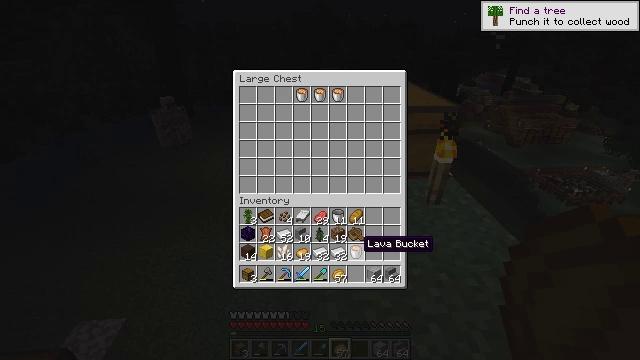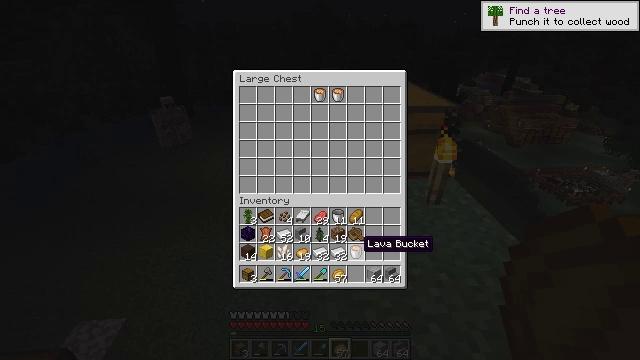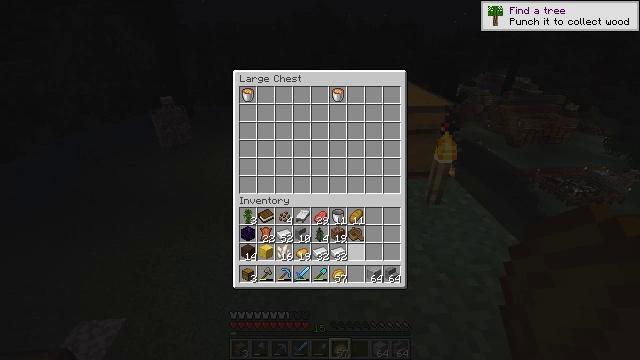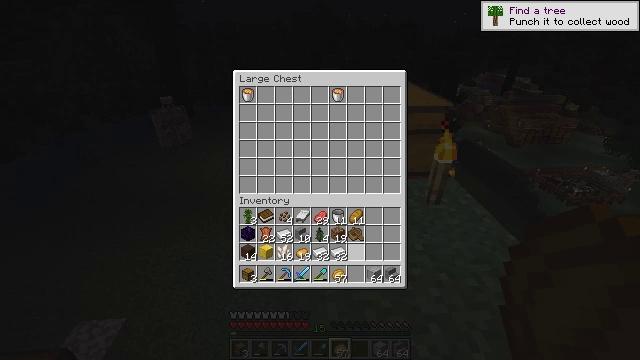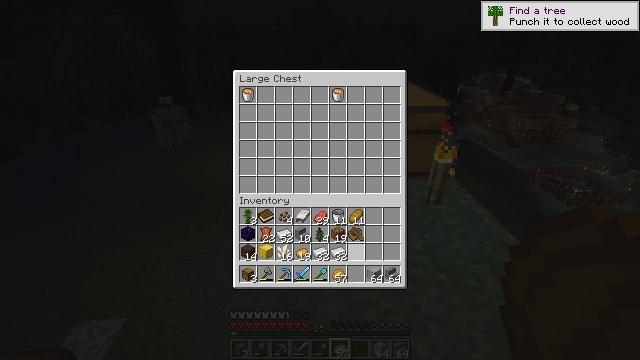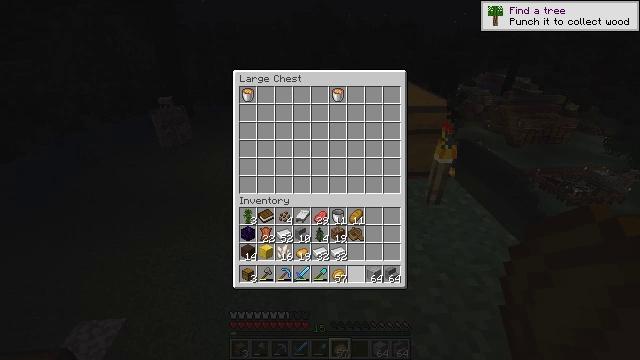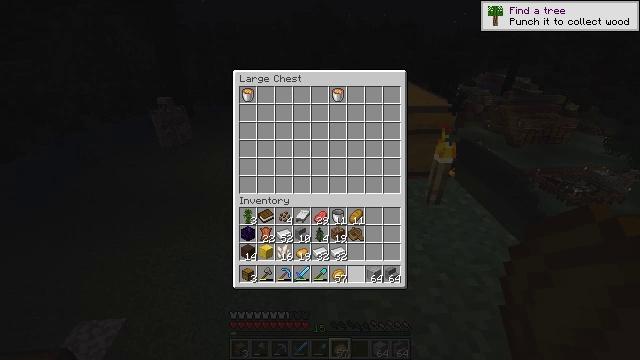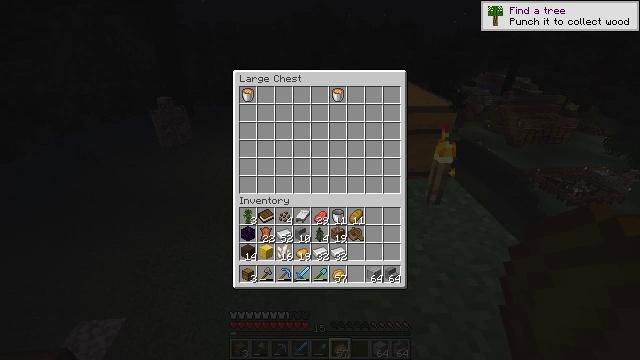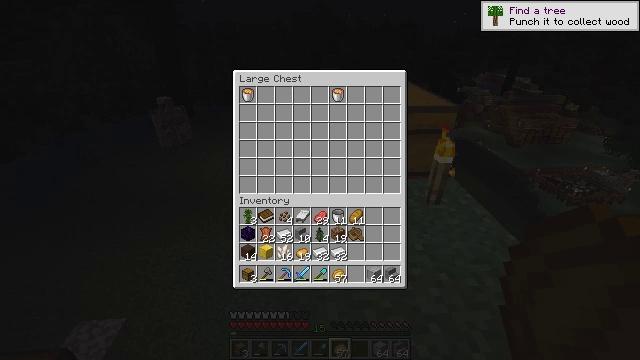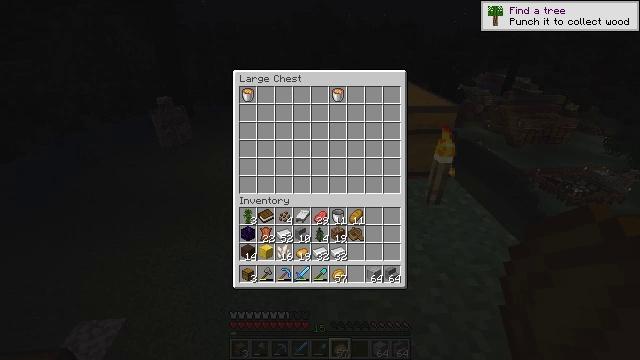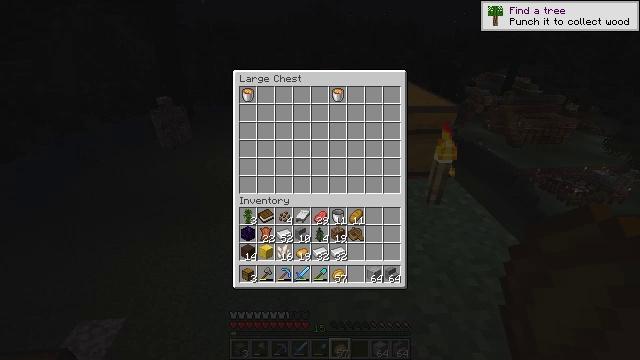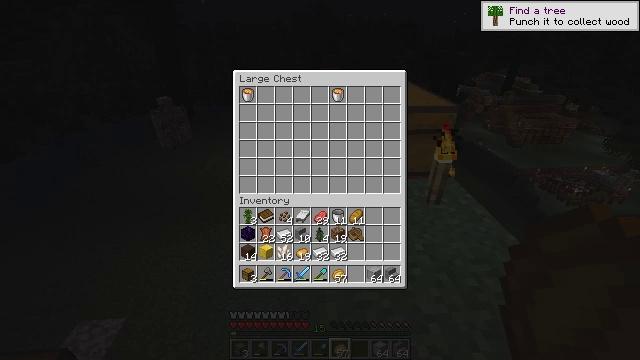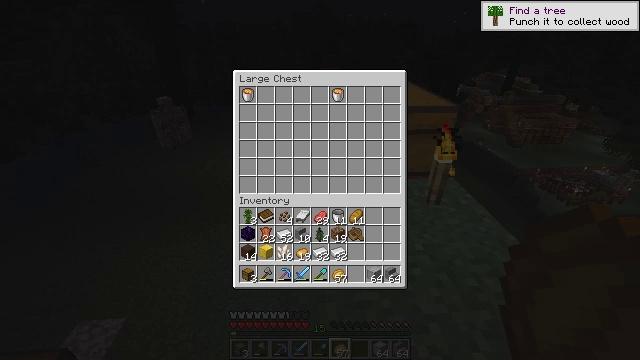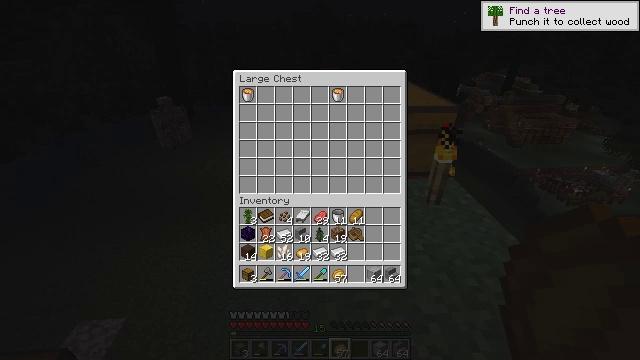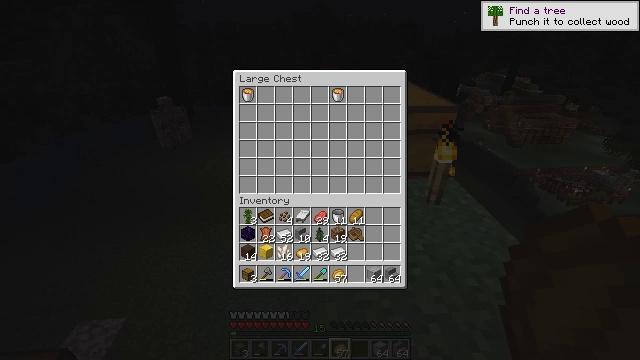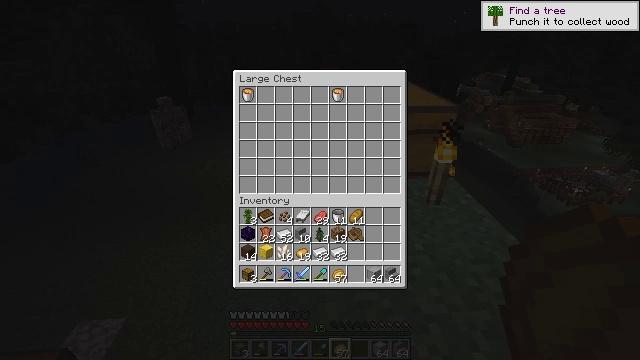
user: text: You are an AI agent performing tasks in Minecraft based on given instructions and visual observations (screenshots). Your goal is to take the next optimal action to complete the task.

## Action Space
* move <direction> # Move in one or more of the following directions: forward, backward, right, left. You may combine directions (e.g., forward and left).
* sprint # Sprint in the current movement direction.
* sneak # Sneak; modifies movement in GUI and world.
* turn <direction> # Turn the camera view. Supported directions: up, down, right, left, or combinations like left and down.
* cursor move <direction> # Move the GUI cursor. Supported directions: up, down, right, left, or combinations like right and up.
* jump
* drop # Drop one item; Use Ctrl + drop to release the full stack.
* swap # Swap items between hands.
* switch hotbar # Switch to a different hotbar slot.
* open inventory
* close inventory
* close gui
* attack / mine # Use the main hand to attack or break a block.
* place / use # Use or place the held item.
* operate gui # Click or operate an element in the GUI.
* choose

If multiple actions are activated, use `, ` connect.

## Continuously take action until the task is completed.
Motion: motion action
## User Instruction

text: Drop a baked potato.
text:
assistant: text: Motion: sneak
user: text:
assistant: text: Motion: sneak, attack / mine
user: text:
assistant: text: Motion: sneak, attack / mine
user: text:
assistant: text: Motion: sneak
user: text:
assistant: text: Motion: sneak, turn down
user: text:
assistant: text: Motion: sneak, turn down
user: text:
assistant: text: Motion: sneak, turn down
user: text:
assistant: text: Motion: sneak, turn left and down
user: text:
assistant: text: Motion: sneak
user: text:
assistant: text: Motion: no_op
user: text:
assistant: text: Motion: no_op
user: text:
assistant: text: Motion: no_op
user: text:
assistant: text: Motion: no_op
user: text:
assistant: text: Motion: no_op
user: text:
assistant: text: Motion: no_op
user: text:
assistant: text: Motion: no_op
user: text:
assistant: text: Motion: no_op
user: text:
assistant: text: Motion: no_op
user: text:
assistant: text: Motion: turn left and down
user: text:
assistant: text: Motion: turn left and down
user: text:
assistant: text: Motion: turn left and down
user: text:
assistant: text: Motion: turn left and down
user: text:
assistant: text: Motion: turn left and down
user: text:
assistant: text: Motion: turn left and down
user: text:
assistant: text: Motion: no_op
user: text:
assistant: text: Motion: no_op
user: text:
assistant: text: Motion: no_op
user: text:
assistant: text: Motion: no_op
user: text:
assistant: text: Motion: move forward
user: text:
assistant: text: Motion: move forward